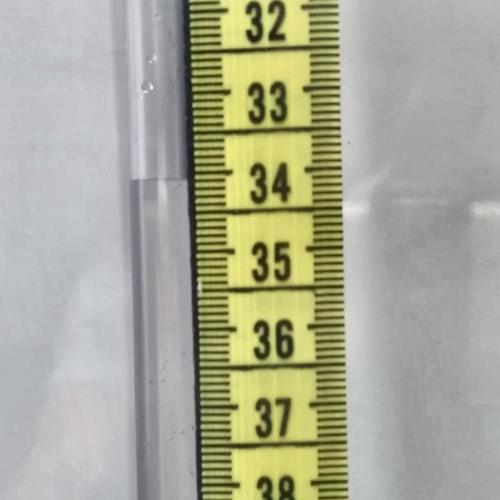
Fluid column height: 34.1 cm